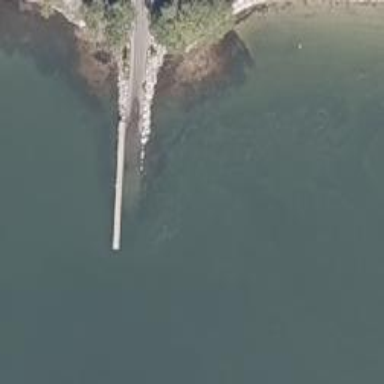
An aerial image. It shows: Driveway leading to slipway on leisure land.